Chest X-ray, PA view. Patient: 49 years old, sex M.
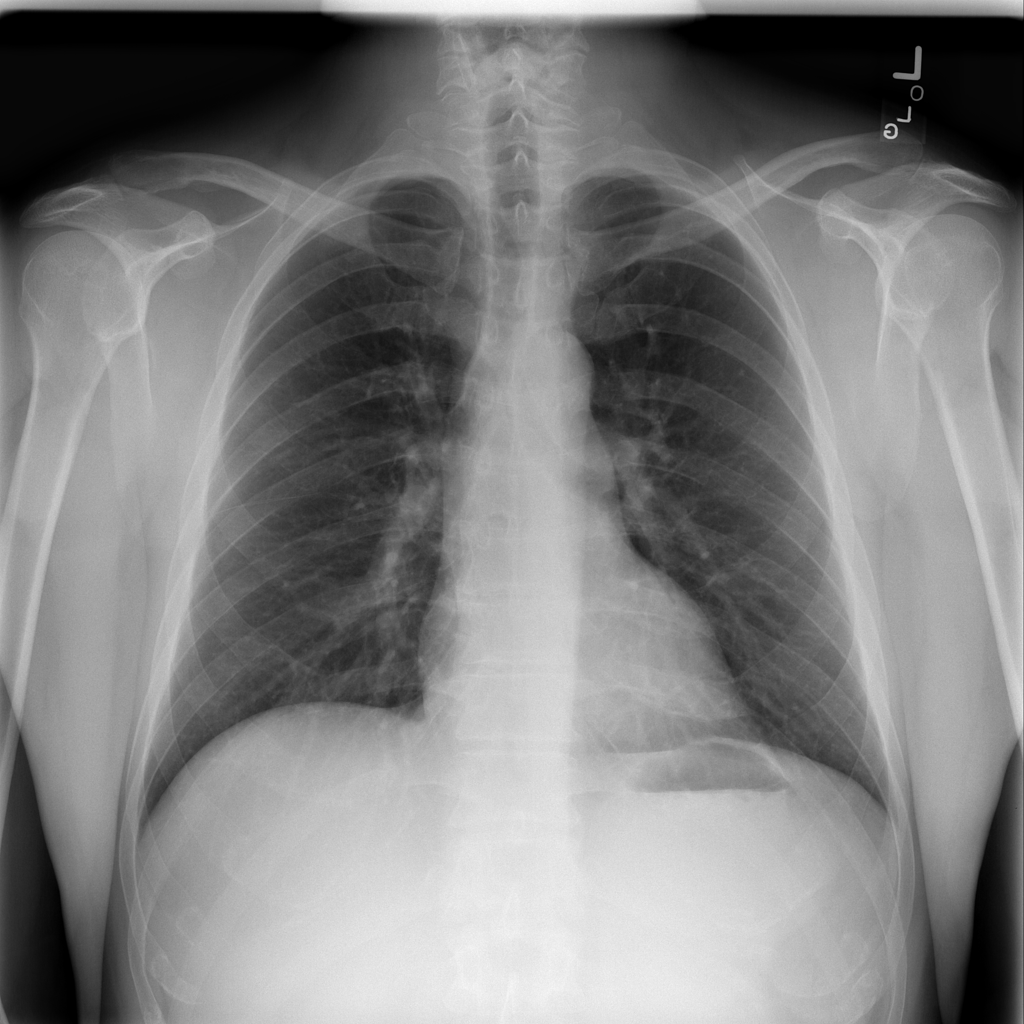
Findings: No Finding